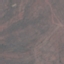
Land use / land cover class: HerbaceousVegetation